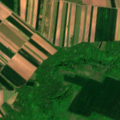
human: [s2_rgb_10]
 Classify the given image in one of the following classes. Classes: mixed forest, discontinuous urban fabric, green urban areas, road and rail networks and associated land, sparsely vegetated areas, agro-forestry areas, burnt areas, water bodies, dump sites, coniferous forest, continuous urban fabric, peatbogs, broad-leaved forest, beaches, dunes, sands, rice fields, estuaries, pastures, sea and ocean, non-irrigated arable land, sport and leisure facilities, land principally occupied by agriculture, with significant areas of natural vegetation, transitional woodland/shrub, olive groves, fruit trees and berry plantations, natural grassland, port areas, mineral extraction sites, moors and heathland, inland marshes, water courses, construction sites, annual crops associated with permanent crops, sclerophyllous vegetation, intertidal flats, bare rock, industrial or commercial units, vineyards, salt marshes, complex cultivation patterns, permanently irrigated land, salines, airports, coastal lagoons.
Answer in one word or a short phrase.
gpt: non-irrigated arable land, broad-leaved forest, transitional woodland/shrub